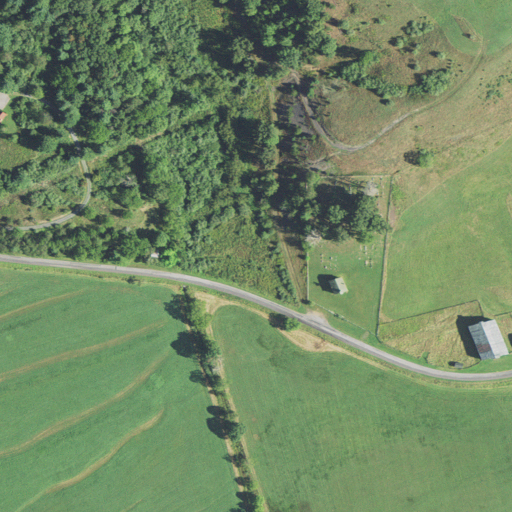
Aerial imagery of valley in Virginia named Claylick Hollow containing pasture, deciduous forest, open development, mixed forest, shrub, grassland, and low intensity development